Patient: sex M, age 25
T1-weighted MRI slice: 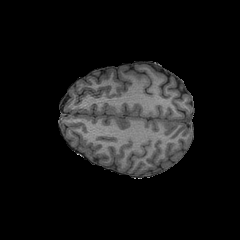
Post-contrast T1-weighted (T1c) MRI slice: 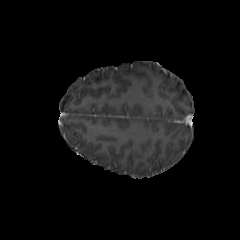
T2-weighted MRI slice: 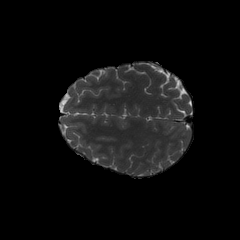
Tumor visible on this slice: no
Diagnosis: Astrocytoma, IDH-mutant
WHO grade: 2